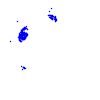
Particle: proton